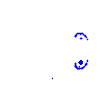
Particle: electron